一年级 · 逻辑题
下面组合中, ( ) 的两个事物不是同一类。

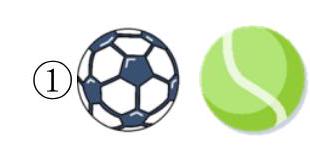
答案: 详解(3)